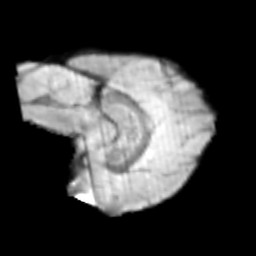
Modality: T2w
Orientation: sagittal
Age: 10
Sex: male
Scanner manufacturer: siemens
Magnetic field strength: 3 T
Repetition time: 3.8 s
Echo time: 0.07 s